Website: walmart
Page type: receipt
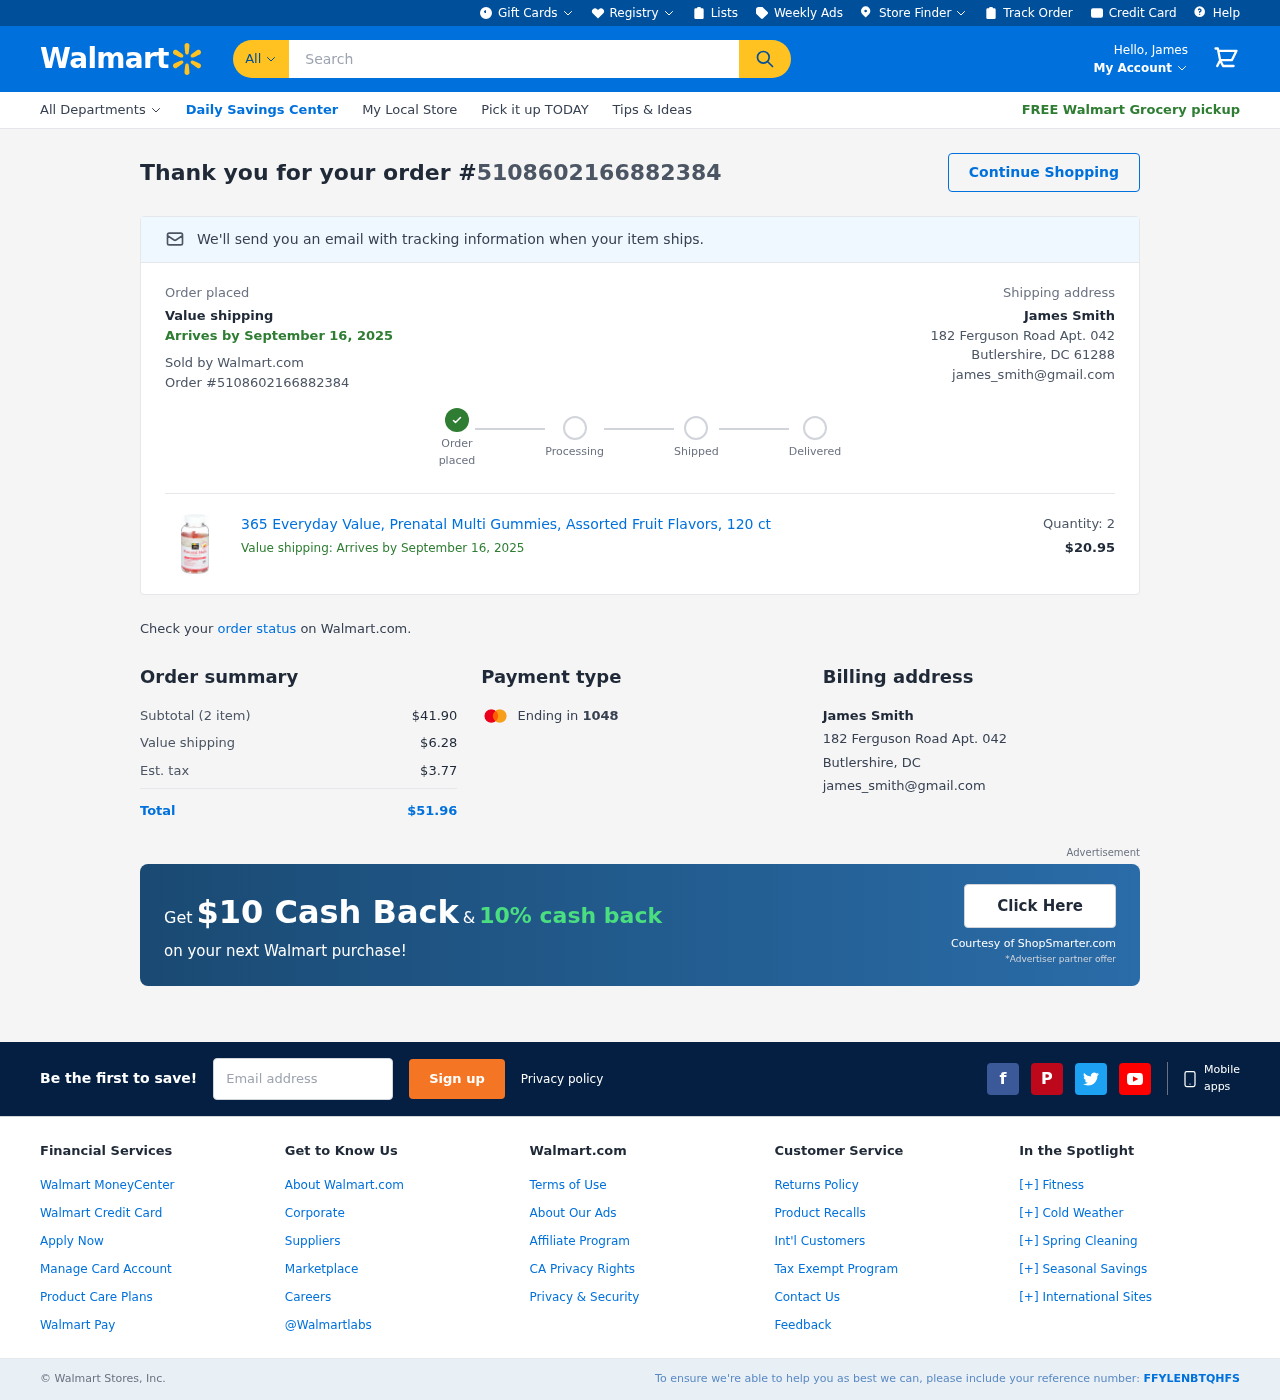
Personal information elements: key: PII_CARD_LAST4
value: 1048
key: PII_EMAIL
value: james_smith@gmail.com
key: PII_FIRSTNAME
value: James
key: PII_FULLNAME
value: James Smith
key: PII_STREET
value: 182 Ferguson Road Apt. 042
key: PII_CITY_STATE_ZIP
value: Butlershire, DC 61288
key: PII_FULLNAME2
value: James Smith
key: PII_STREET2
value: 182 Ferguson Road Apt. 042
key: PII_CITY_STATE2
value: Butlershire, DC
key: PII_EMAIL2
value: james_smith@gmail.com
Product elements: key: PRODUCT1_NAME
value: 365 Everyday Value, Prenatal Multi Gummies, Assorted Fruit Flavors, 120 ct
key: PRODUCT1_PRICE
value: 20.95
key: PRODUCT1_QUANTITY
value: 2
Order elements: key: ORDER_ID2
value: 5108602166882384
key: ORDER_DELIVERY_DATE
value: September 16, 2025
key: ORDER_ID
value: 5108602166882384
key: ORDER_DELIVERY_DATE2
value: September 16, 2025
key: ORDER_NUM_ITEMS
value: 2
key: ORDER_SUBTOTAL
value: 41.90
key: ORDER_SHIPPING_COST
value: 6.28
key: ORDER_TAX
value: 3.77
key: ORDER_TOTAL
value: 51.96
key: ORDER_REF
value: FFYLENBTQHFS
Search elements: key: HEADER_SEARCH
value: Search